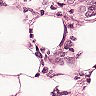
Metastatic tissue present: yes